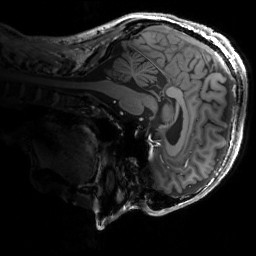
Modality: T1w
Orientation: sagittal
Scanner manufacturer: siemens
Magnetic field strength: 6.98 T
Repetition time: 1.7 s
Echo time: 0.00201 s